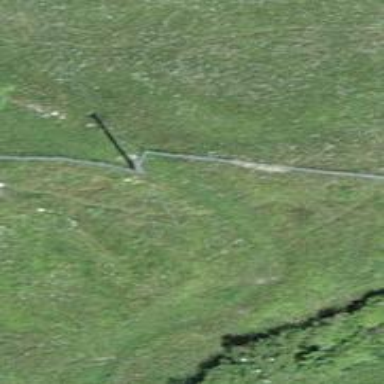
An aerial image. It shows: Gate.